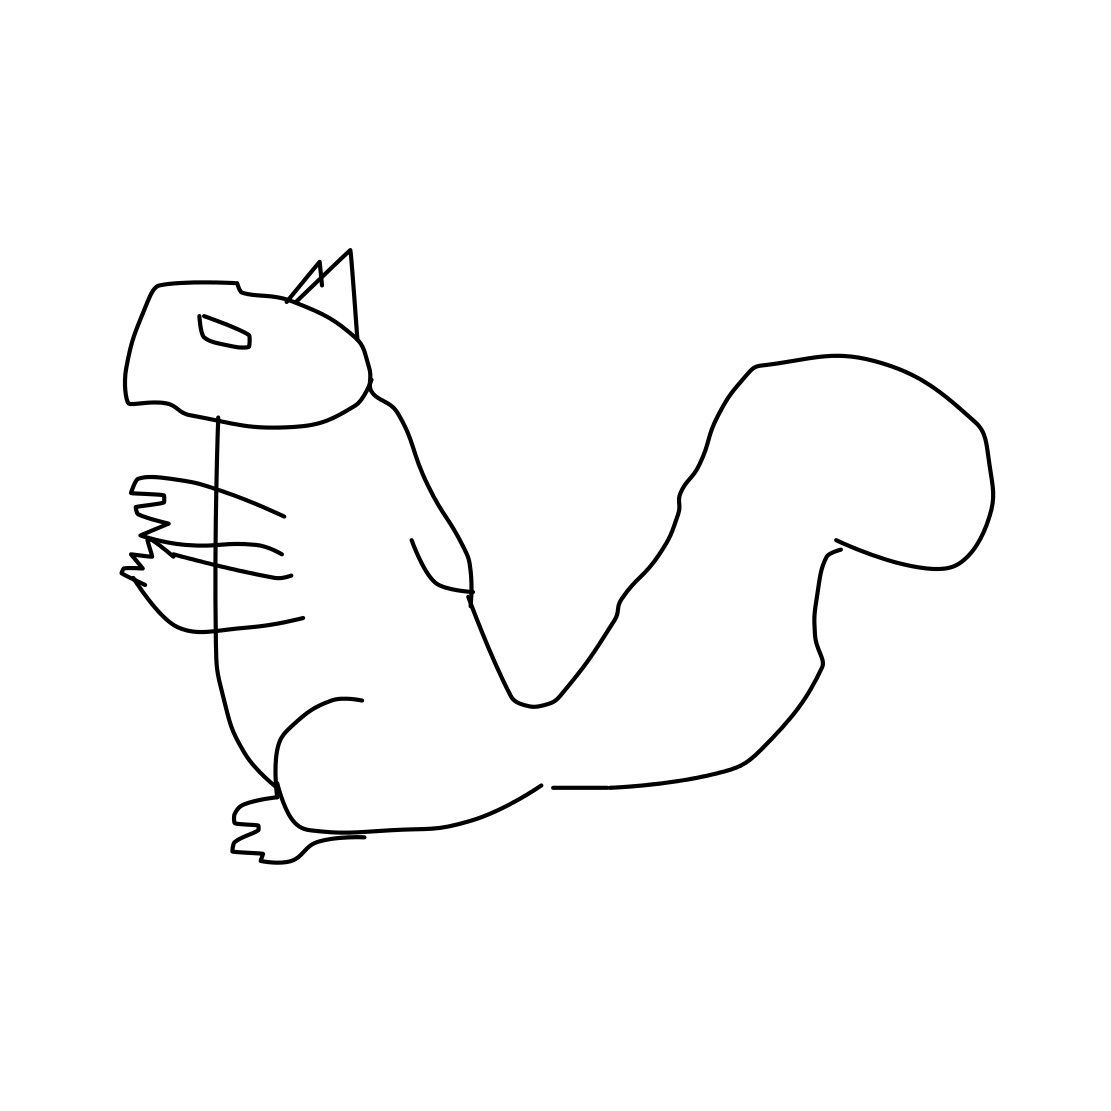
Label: squirrel